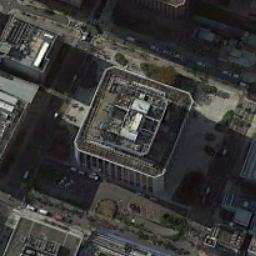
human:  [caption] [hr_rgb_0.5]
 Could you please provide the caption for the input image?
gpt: A commercial area with a separate building is surrounded by some roads .

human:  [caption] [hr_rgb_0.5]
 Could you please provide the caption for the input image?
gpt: In a commercial district there are several tall buildings of different shapes and several roads with many cars .

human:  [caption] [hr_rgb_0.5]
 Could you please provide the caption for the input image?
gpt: There are some cars parked in the top right corner .

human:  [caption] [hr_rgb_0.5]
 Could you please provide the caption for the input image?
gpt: The commercial area is near the road with many cars .

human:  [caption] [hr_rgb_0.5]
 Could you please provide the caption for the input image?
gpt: A building by the roadside on a commercial area .